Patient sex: M
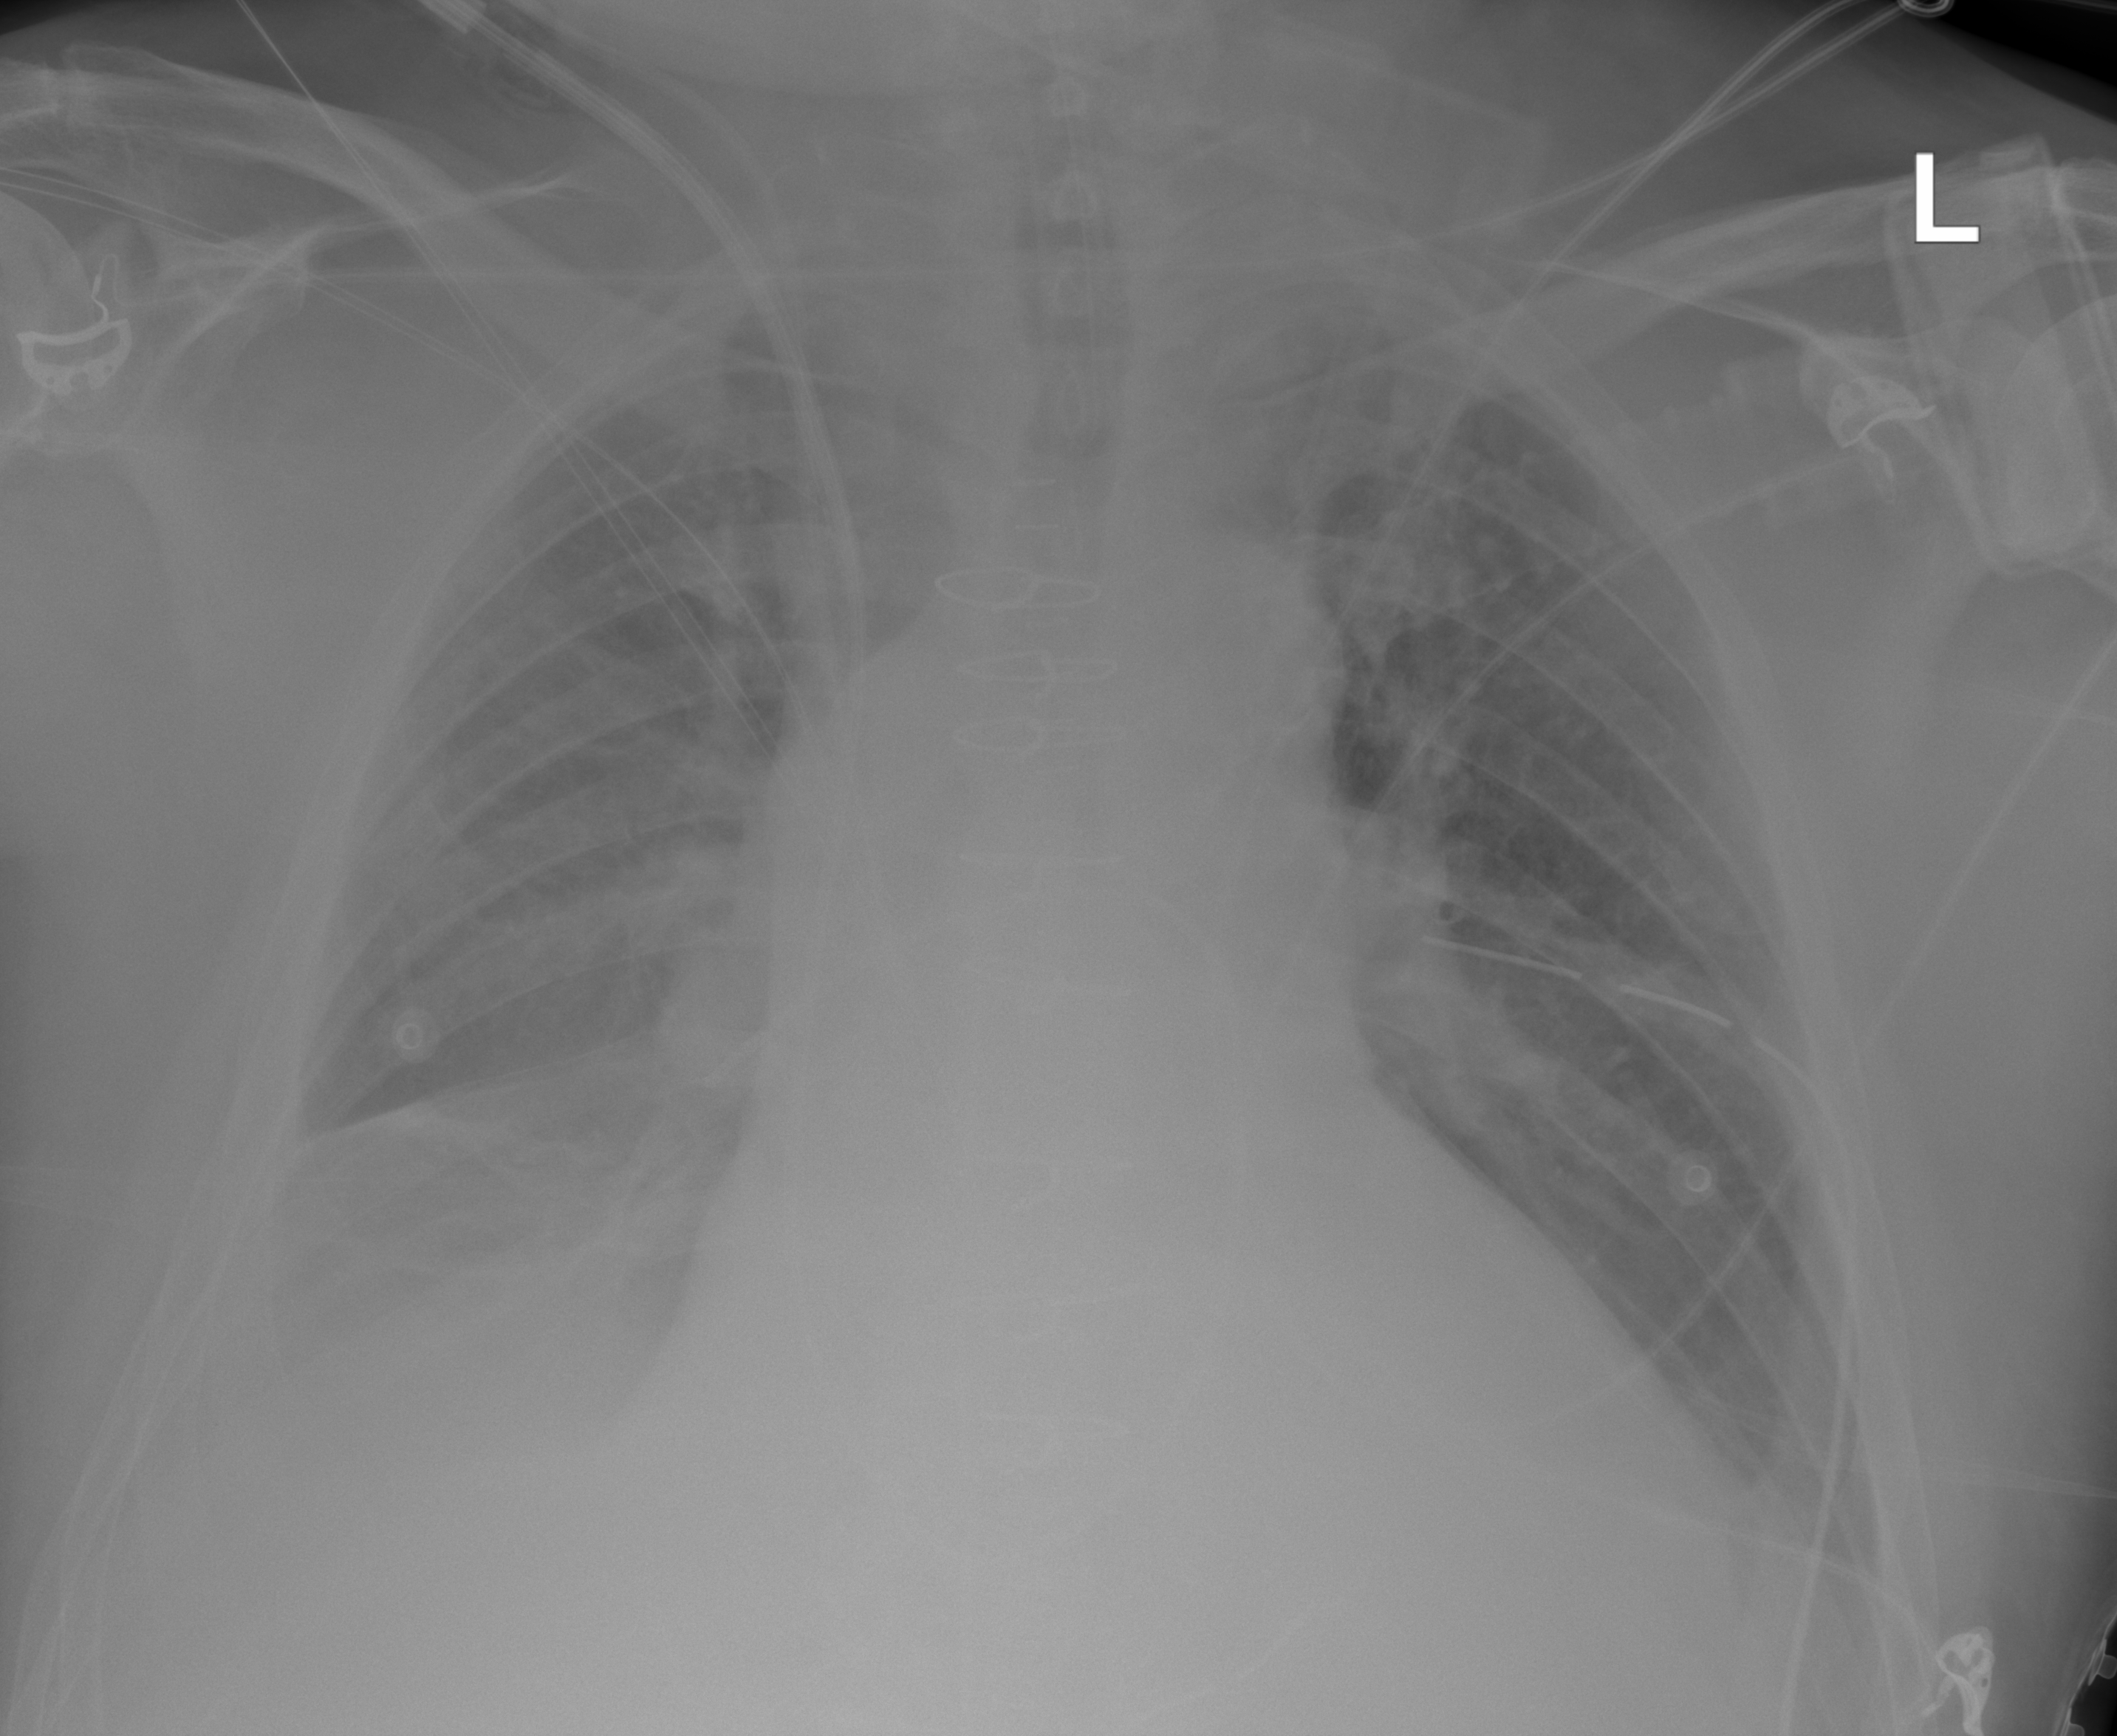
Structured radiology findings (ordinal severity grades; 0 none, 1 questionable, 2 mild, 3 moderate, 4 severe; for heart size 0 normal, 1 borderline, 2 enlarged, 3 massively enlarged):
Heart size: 2
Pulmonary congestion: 0
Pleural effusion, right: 3
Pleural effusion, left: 2
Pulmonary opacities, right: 0
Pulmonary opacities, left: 0
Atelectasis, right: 0
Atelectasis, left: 0